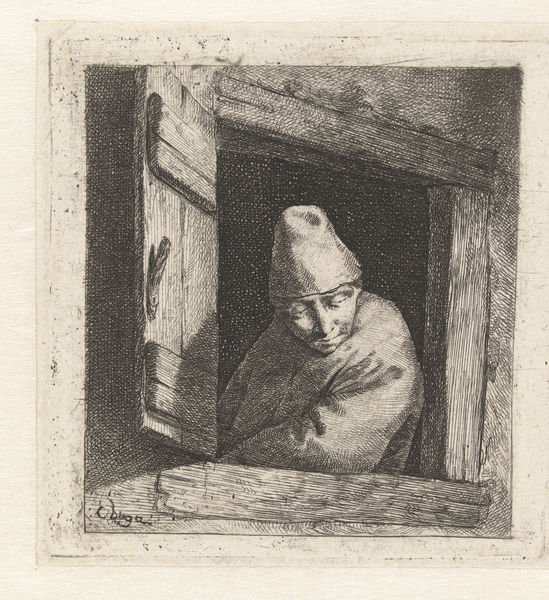
Titel: Man bij open raam
Künstler: Cornelis Pietersz. Bega
Standort: Amsterdam
Institution: Rijksmuseum
Schlagwörter: homme, chapeau, fenetre, gravure, bois, dessin, porte, mur, estampe, bonnet, regard, ouvert, volet, prisonnier, eau-forte, fen^etre